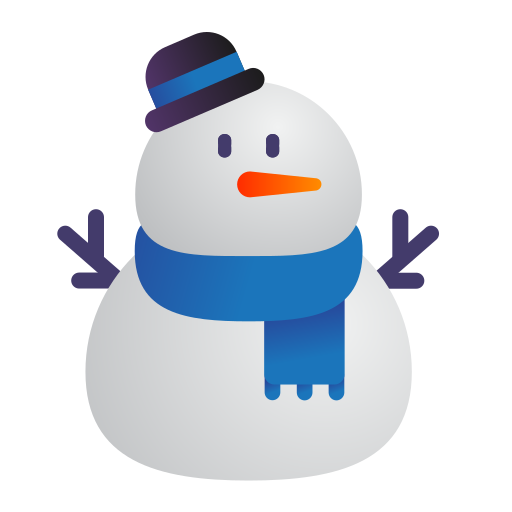
snowman without snow color